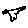
Label: bird